Interaction volume radius: 5 \u00c5
Interaction volume height: 30 \u00c5
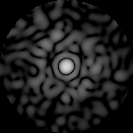
Disorder parameter: 0.8618